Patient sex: M
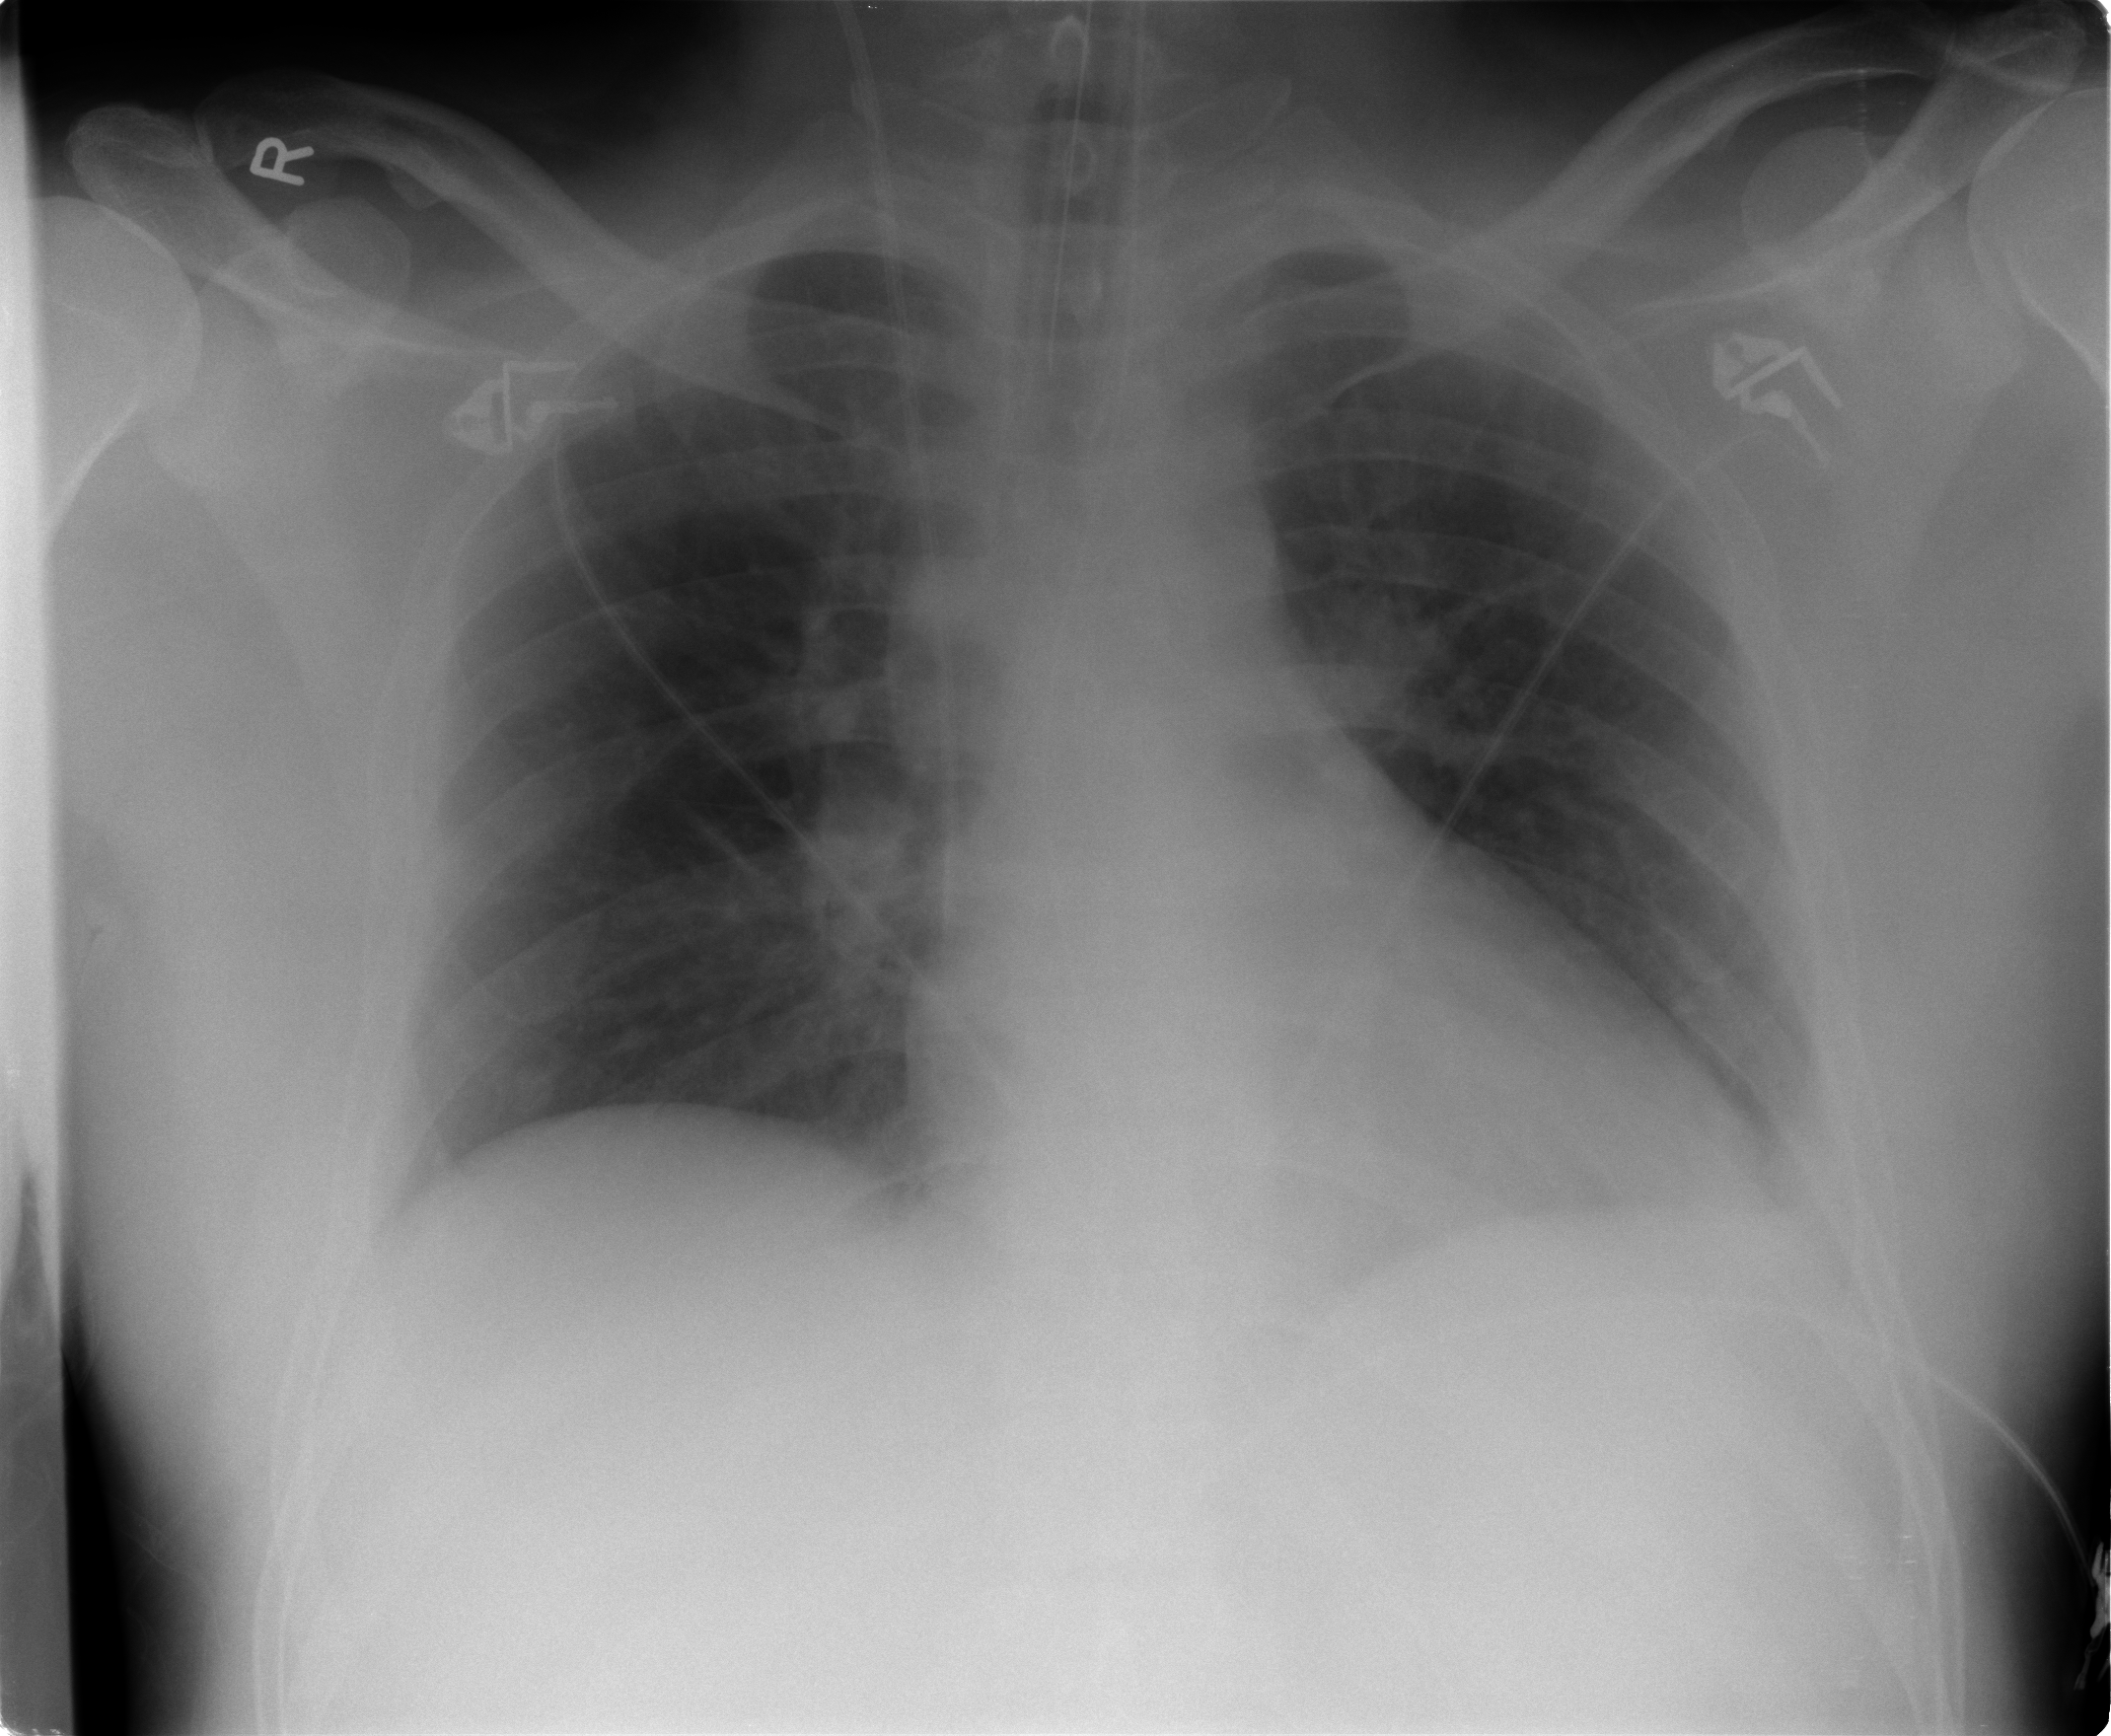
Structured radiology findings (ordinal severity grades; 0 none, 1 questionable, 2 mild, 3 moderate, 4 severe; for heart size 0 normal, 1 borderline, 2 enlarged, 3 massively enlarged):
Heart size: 0
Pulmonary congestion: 2
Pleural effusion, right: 0
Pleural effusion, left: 2
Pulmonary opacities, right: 0
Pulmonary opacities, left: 0
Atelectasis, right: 0
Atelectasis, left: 2